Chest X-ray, PA view. Patient: 53 years old, sex M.
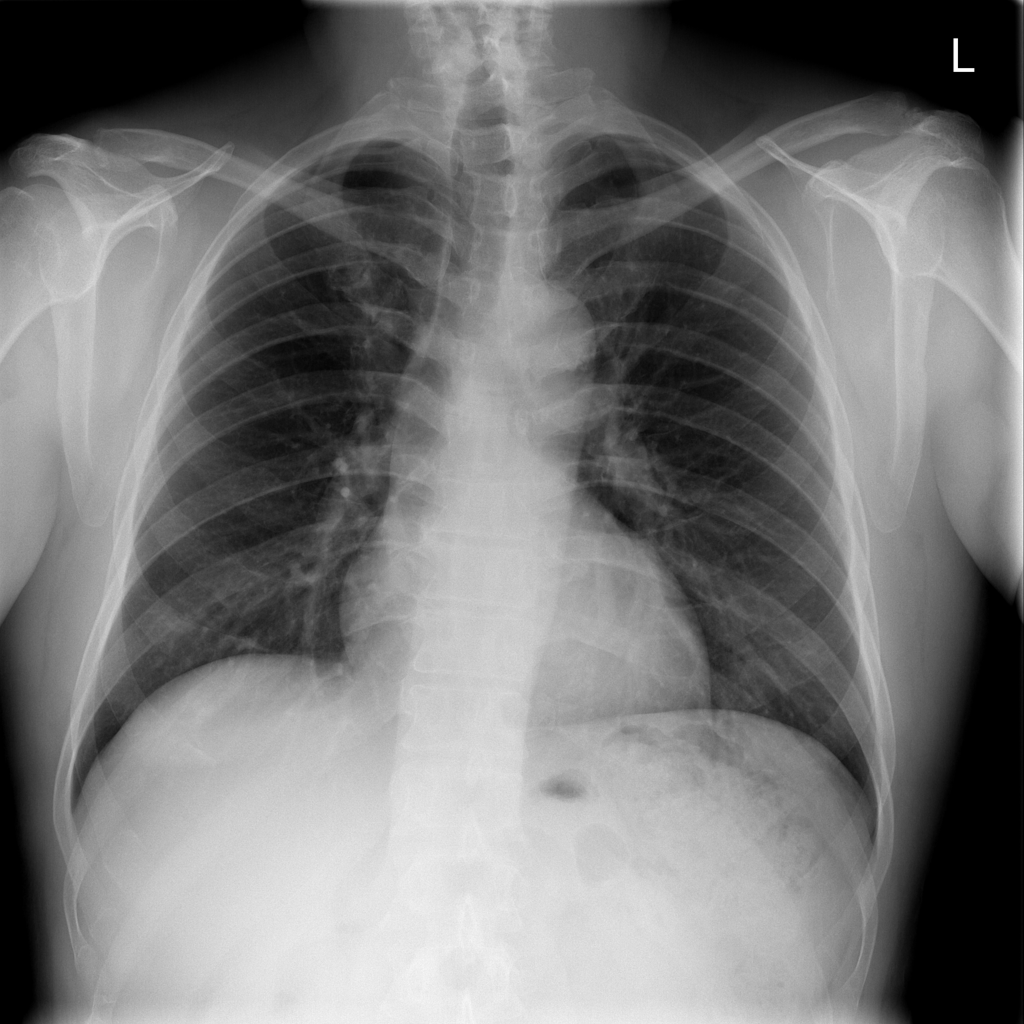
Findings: No Finding